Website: lowes
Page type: billing-address
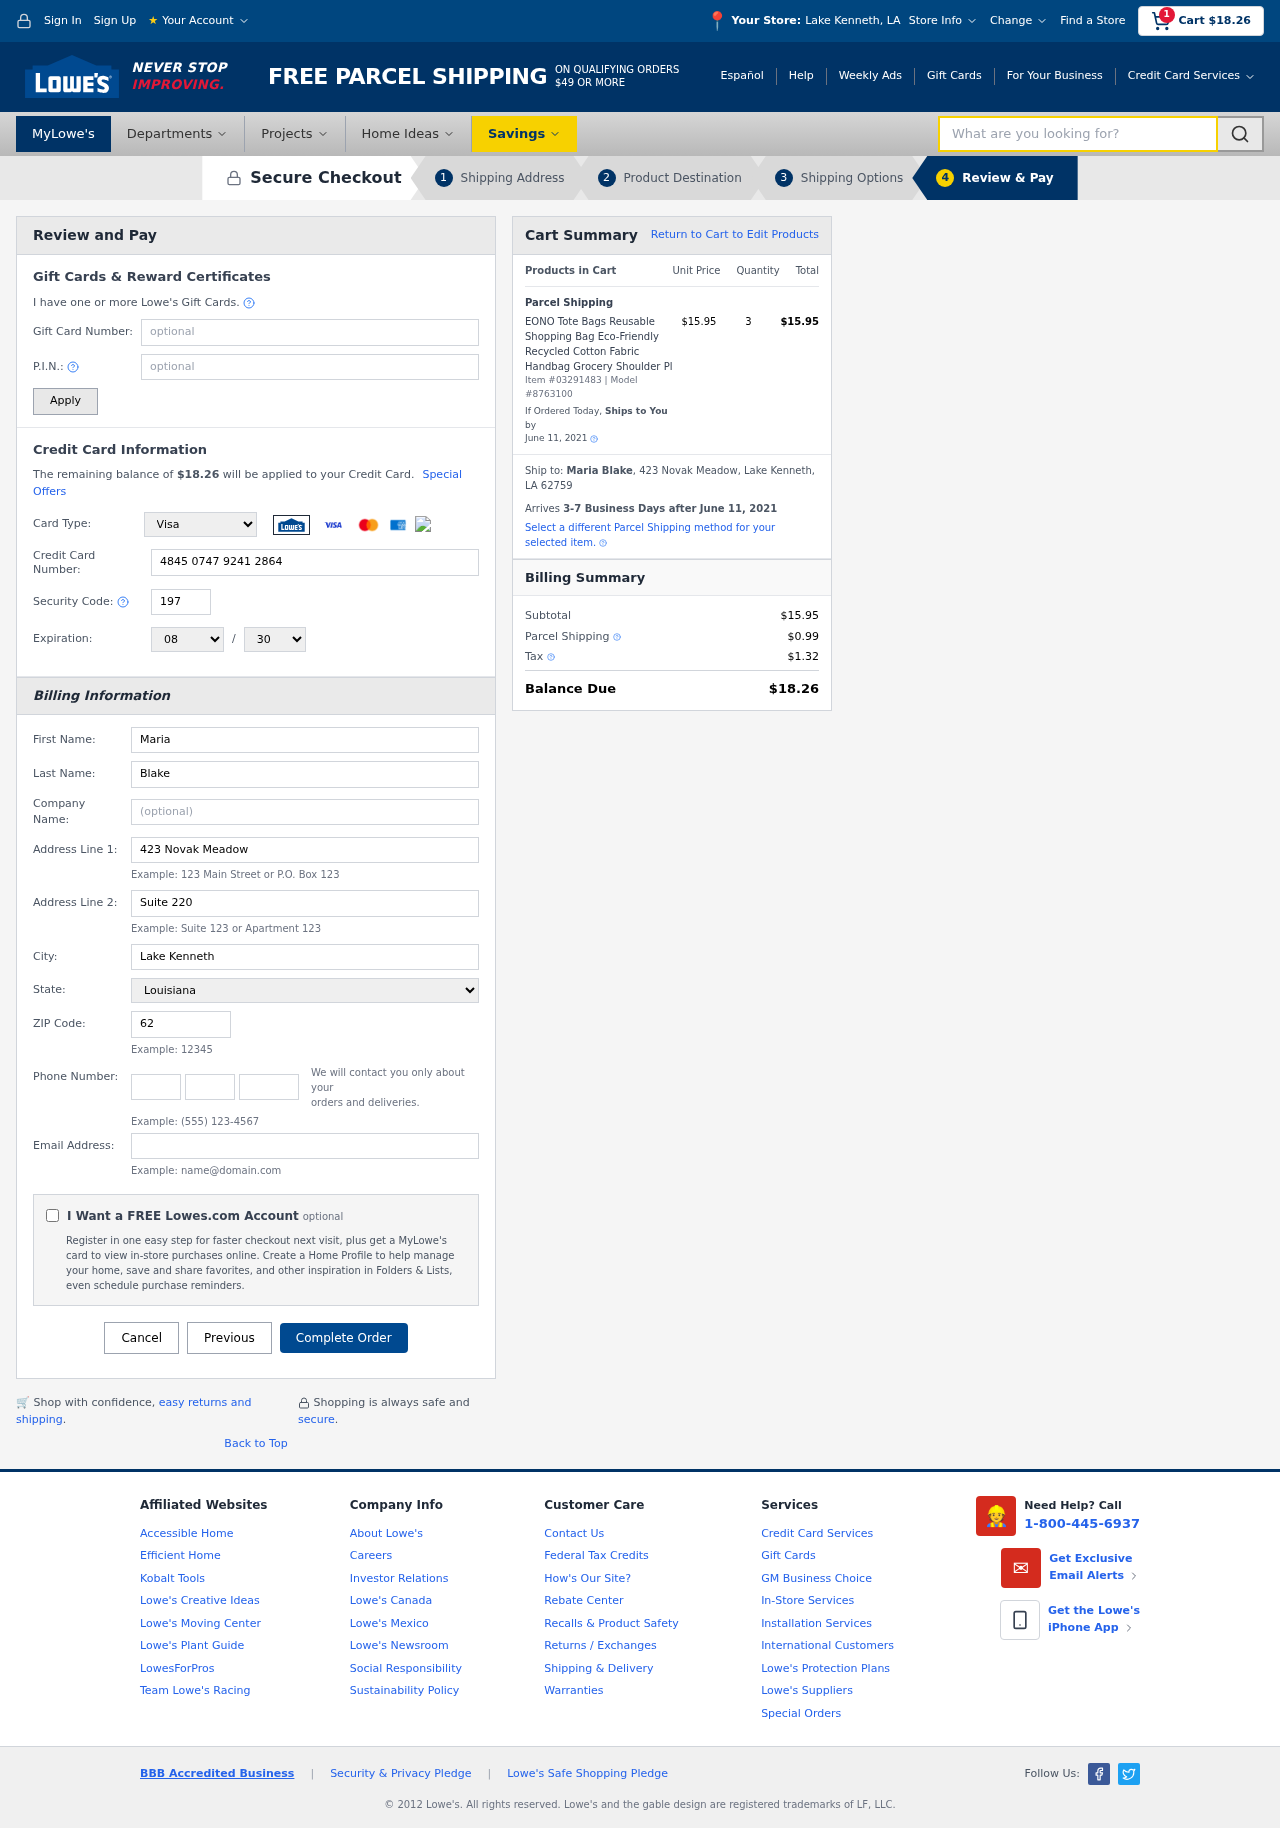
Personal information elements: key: PII_CARD_CVV
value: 197
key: PII_CARD_EXPIRY_MONTH
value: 08
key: PII_CARD_EXPIRY_YEAR
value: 30
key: PII_CARD_NUMBER
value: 4845 0747 9241 2864
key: PII_CARD_TYPE
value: Visa
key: PII_CITY
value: Lake Kenneth
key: PII_CITY_STATE
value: Lake Kenneth, LA
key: PII_EMAIL
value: maria_blake@yahoo.com
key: PII_FIRSTNAME
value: Maria
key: PII_FULLNAME
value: Maria Blake
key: PII_LASTNAME
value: Blake
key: PII_PHONE_AREA
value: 970
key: PII_PHONE_PREFIX
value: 976
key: PII_PHONE_SUFFIX
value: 0671
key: PII_POSTCODE
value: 62759
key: PII_STATE
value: Louisiana
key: PII_STREET
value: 423 Novak Meadow
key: PII_STREET2
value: Suite 220
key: PII_CITY_STATE_ZIP
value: Lake Kenneth, LA 62759
Product elements: key: PRODUCT1_NAME
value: EONO Tote Bags Reusable Shopping Bag Eco-Friendly Recycled Cotton Fabric Handbag Grocery Shoulder Pl
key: PRODUCT1_PRICE
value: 15.95
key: PRODUCT1_QUANTITY
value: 3
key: PRODUCT_ITEM_NUMBER
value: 03291483
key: PRODUCT_MODEL_NUMBER
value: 8763100
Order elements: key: ORDER_SUBTOTAL
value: $18.26
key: ORDER_TOTAL
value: $18.26
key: ORDER_SHIPPING_DATE
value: June 11, 2021
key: ORDER_SUBTOTAL
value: $15.95
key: ORDER_DELIVERY_DATE
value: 3-7 Business Days after June 11, 2021
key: ORDER_SHIPPING_DATE2
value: June 11, 2021
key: ORDER_SUBTOTAL2
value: $15.95
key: ORDER_SHIPPING_COST
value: $0.99
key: ORDER_TAX
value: $1.32
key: ORDER_TOTAL2
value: $18.26
Search elements: key: HEADER_SEARCH
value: What are you looking for?